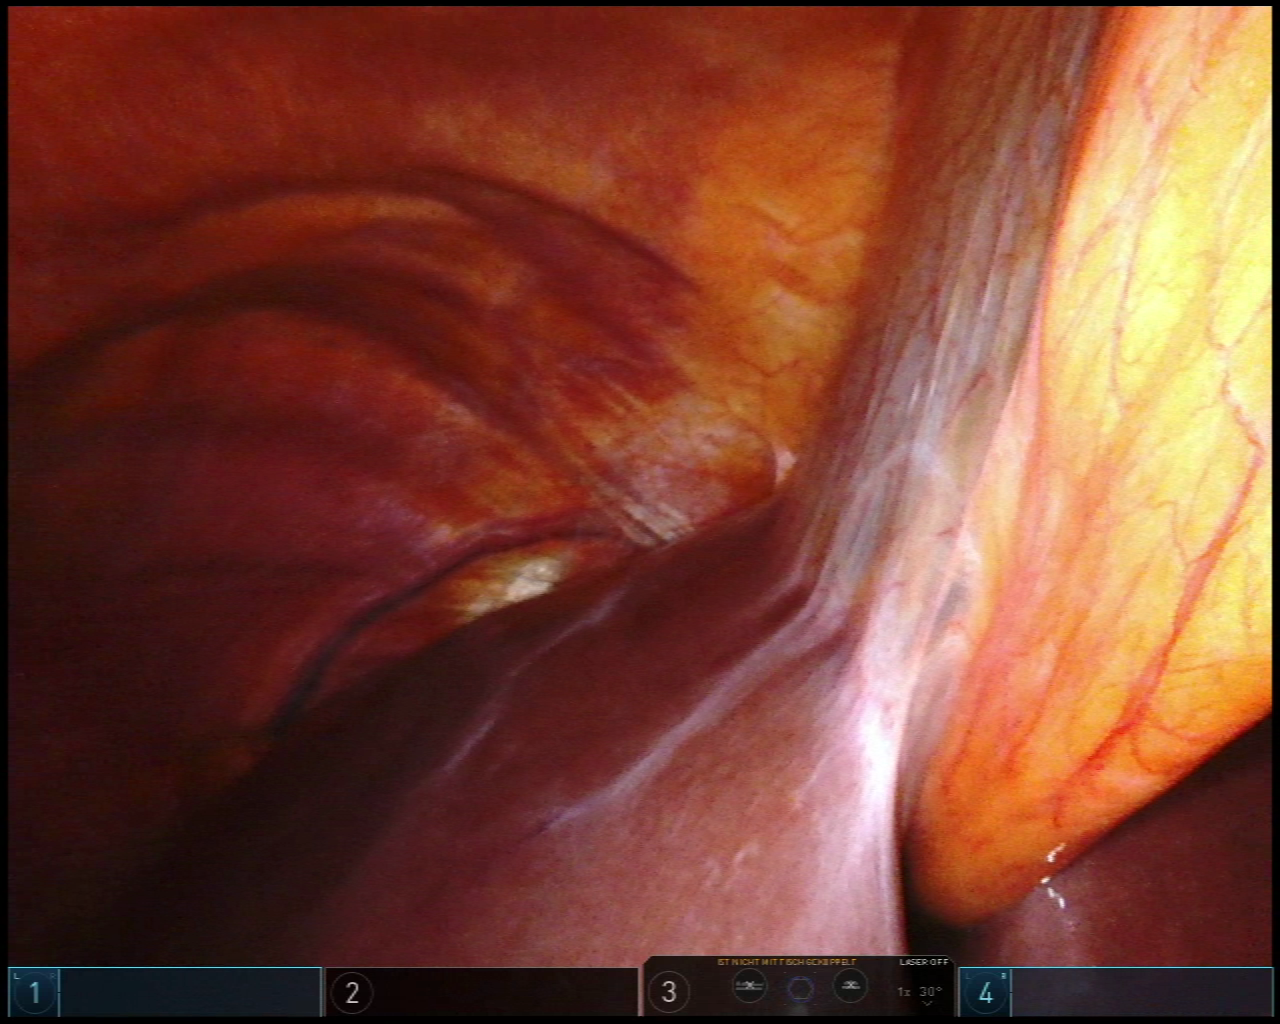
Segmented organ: liver
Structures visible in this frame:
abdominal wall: yes
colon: no
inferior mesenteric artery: no
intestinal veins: no
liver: yes
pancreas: no
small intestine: no
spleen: no
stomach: no
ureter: no
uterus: no
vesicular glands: no